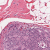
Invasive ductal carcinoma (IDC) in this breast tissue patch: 0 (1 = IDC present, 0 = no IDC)